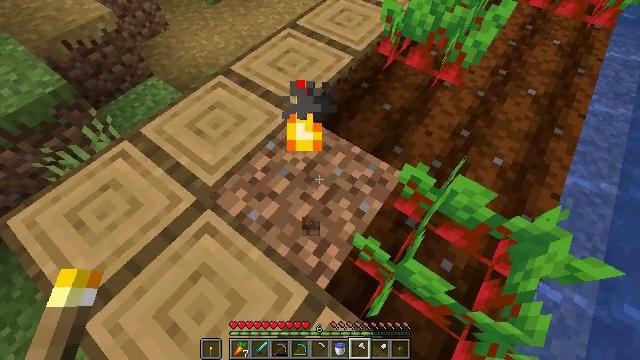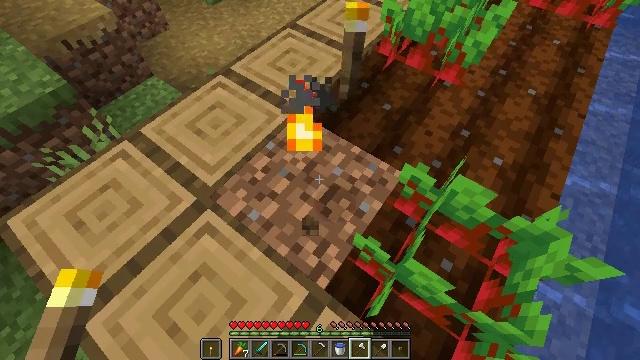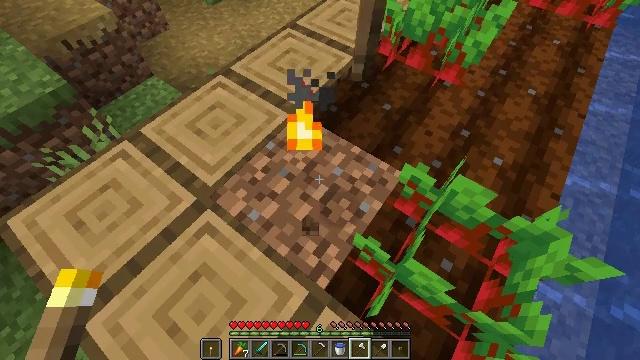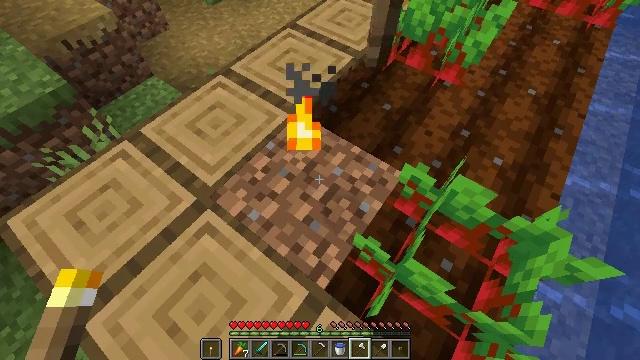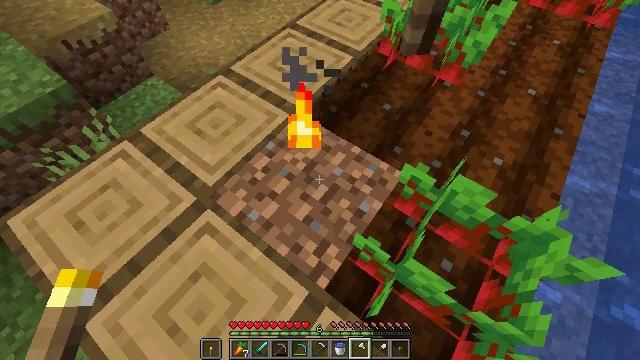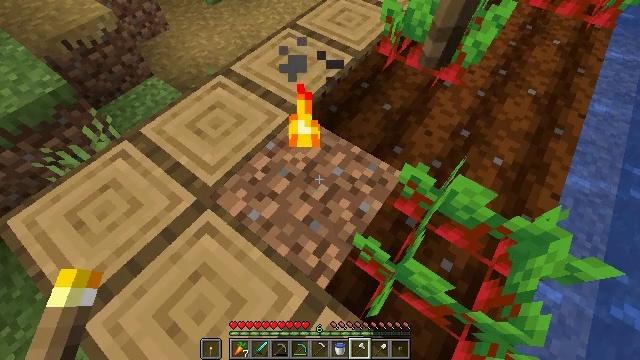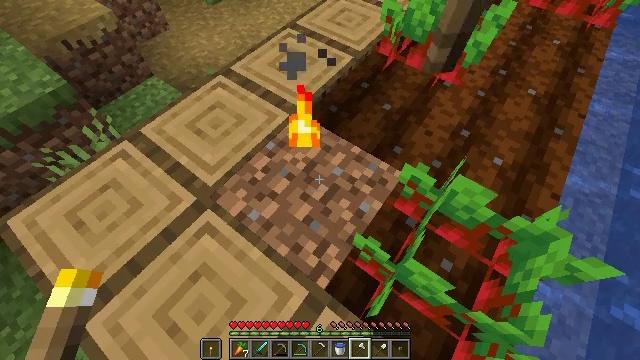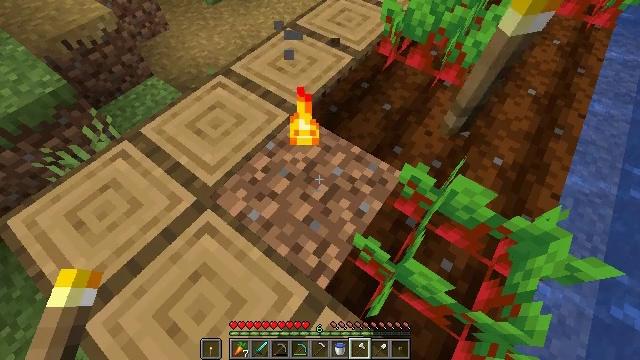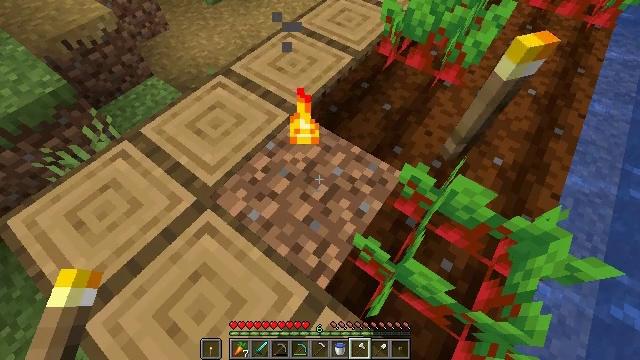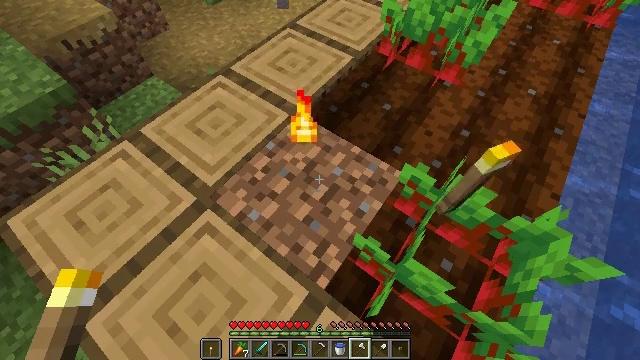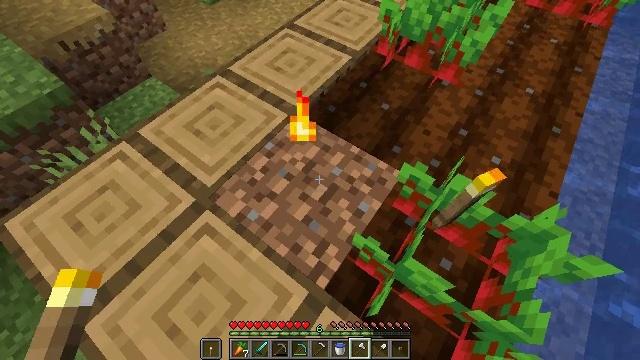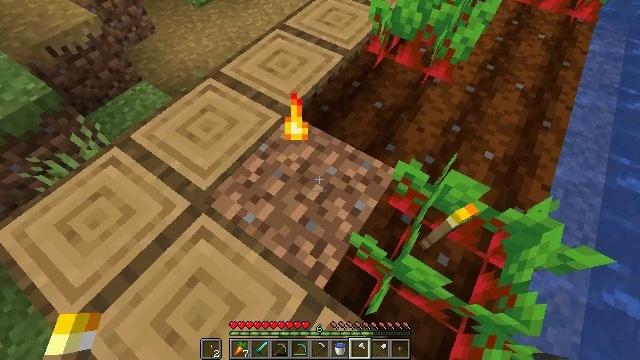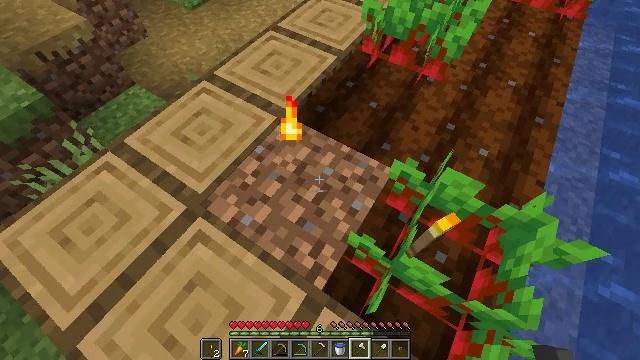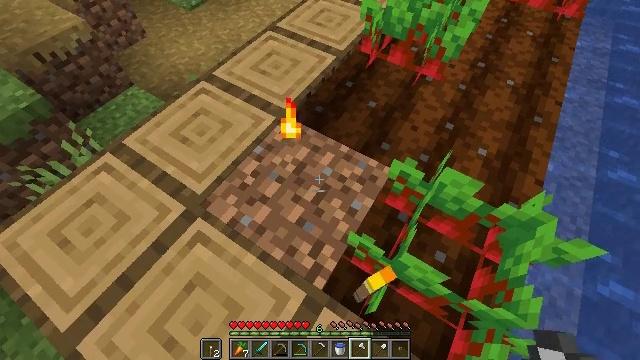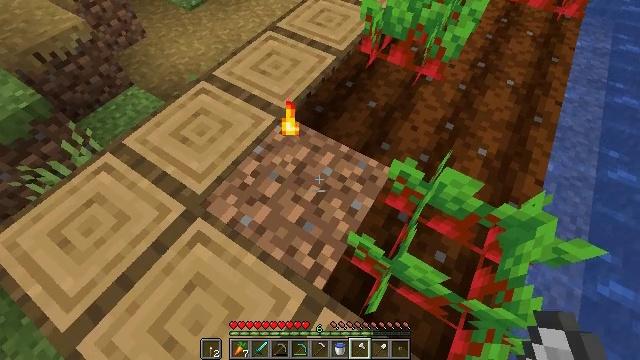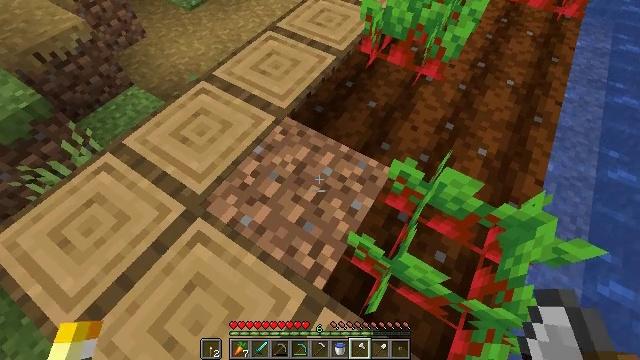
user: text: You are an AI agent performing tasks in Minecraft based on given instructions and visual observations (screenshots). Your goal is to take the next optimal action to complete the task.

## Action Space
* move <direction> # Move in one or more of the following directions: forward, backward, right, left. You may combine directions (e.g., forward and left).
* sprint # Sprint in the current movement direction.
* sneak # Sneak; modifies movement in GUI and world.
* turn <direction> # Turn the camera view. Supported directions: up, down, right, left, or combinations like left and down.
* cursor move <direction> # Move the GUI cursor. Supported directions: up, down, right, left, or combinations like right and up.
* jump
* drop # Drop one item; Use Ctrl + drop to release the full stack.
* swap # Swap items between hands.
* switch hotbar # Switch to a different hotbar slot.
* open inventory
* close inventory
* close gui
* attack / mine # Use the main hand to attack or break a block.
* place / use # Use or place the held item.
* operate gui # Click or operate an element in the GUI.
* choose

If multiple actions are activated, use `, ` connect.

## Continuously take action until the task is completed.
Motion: motion action
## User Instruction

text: Harvest beetroots from the farm.
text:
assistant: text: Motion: no_op
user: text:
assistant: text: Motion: no_op
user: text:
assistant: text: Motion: no_op
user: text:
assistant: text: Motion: no_op
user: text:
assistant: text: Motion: no_op
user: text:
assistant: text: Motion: no_op
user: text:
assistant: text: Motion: no_op
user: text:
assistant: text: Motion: no_op
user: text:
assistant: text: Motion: no_op
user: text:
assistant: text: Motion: no_op
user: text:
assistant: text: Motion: turn right
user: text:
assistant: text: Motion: turn right
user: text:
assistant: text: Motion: no_op
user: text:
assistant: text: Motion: no_op
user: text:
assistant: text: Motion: no_op
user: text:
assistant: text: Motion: no_op
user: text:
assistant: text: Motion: no_op
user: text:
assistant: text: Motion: no_op
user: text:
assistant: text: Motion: turn right
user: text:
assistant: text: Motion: turn right
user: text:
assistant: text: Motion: turn right
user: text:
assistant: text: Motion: turn right
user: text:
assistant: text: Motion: turn right
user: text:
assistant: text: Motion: no_op
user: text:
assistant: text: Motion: no_op
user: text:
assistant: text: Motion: no_op
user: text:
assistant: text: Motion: no_op
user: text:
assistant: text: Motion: no_op
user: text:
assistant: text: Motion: no_op
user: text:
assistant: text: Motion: no_op